Field crop: maize
Growth stage: 2
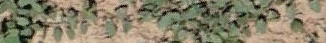
Species: convolvulus